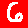
Digit: 6